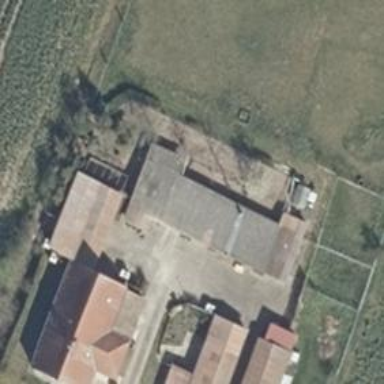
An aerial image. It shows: Garage building.